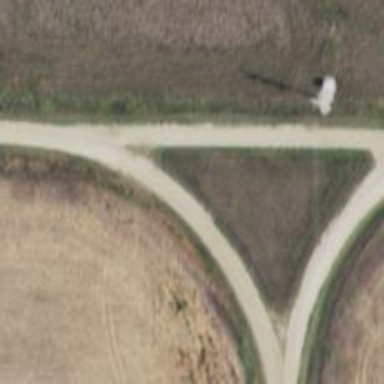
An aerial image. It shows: Unclassified road.